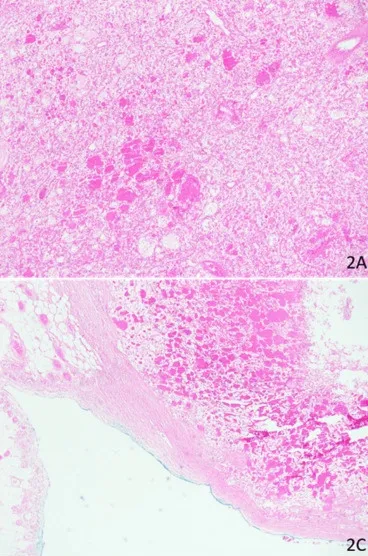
Microscopic specimen, H&E stain. 2A: tumor arranged in sheets with microcystic areas and delicate vasculature; 2B: vascular tumor emboli seen; 2C: tumor involving serosa and mesentery; 2D: tumor cells with clear cytoplasm and borders (2A.
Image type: pathology (h&e)